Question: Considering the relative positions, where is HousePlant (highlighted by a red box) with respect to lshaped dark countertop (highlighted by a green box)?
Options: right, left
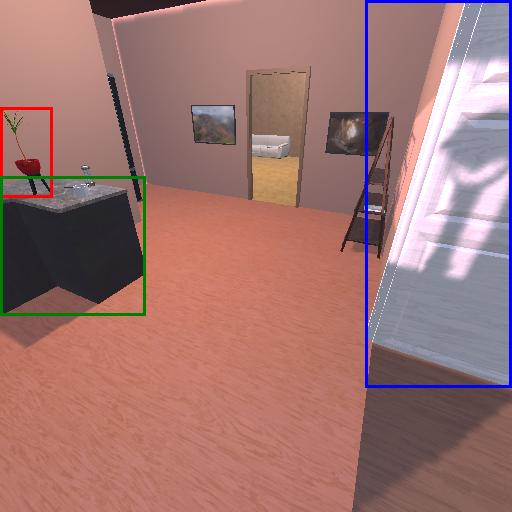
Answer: right